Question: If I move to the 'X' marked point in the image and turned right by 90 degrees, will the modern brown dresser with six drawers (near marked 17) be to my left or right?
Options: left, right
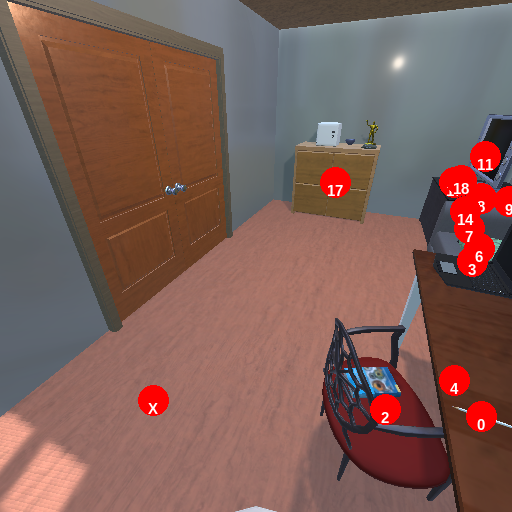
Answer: left